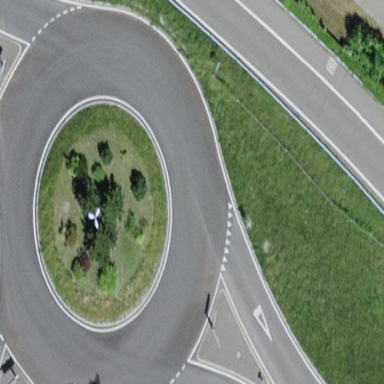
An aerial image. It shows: Roundabout at primary highway.